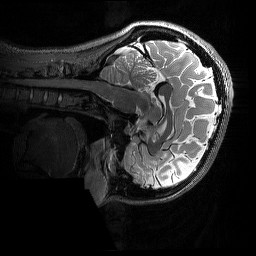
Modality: T2w
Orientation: sagittal
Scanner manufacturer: siemens
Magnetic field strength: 3 T
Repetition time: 3.2 s
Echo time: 0.565 s